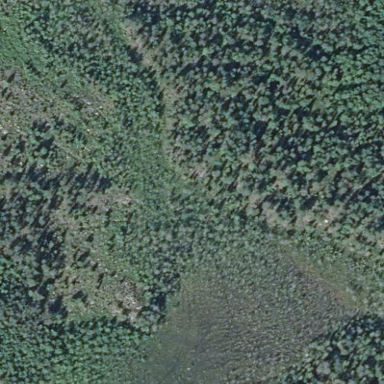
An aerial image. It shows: Forest area.